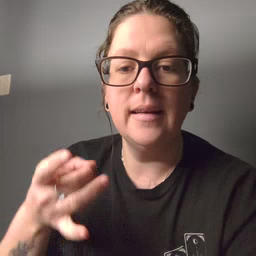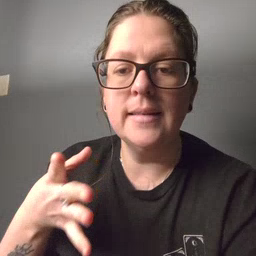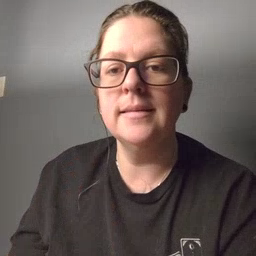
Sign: hate